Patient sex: F
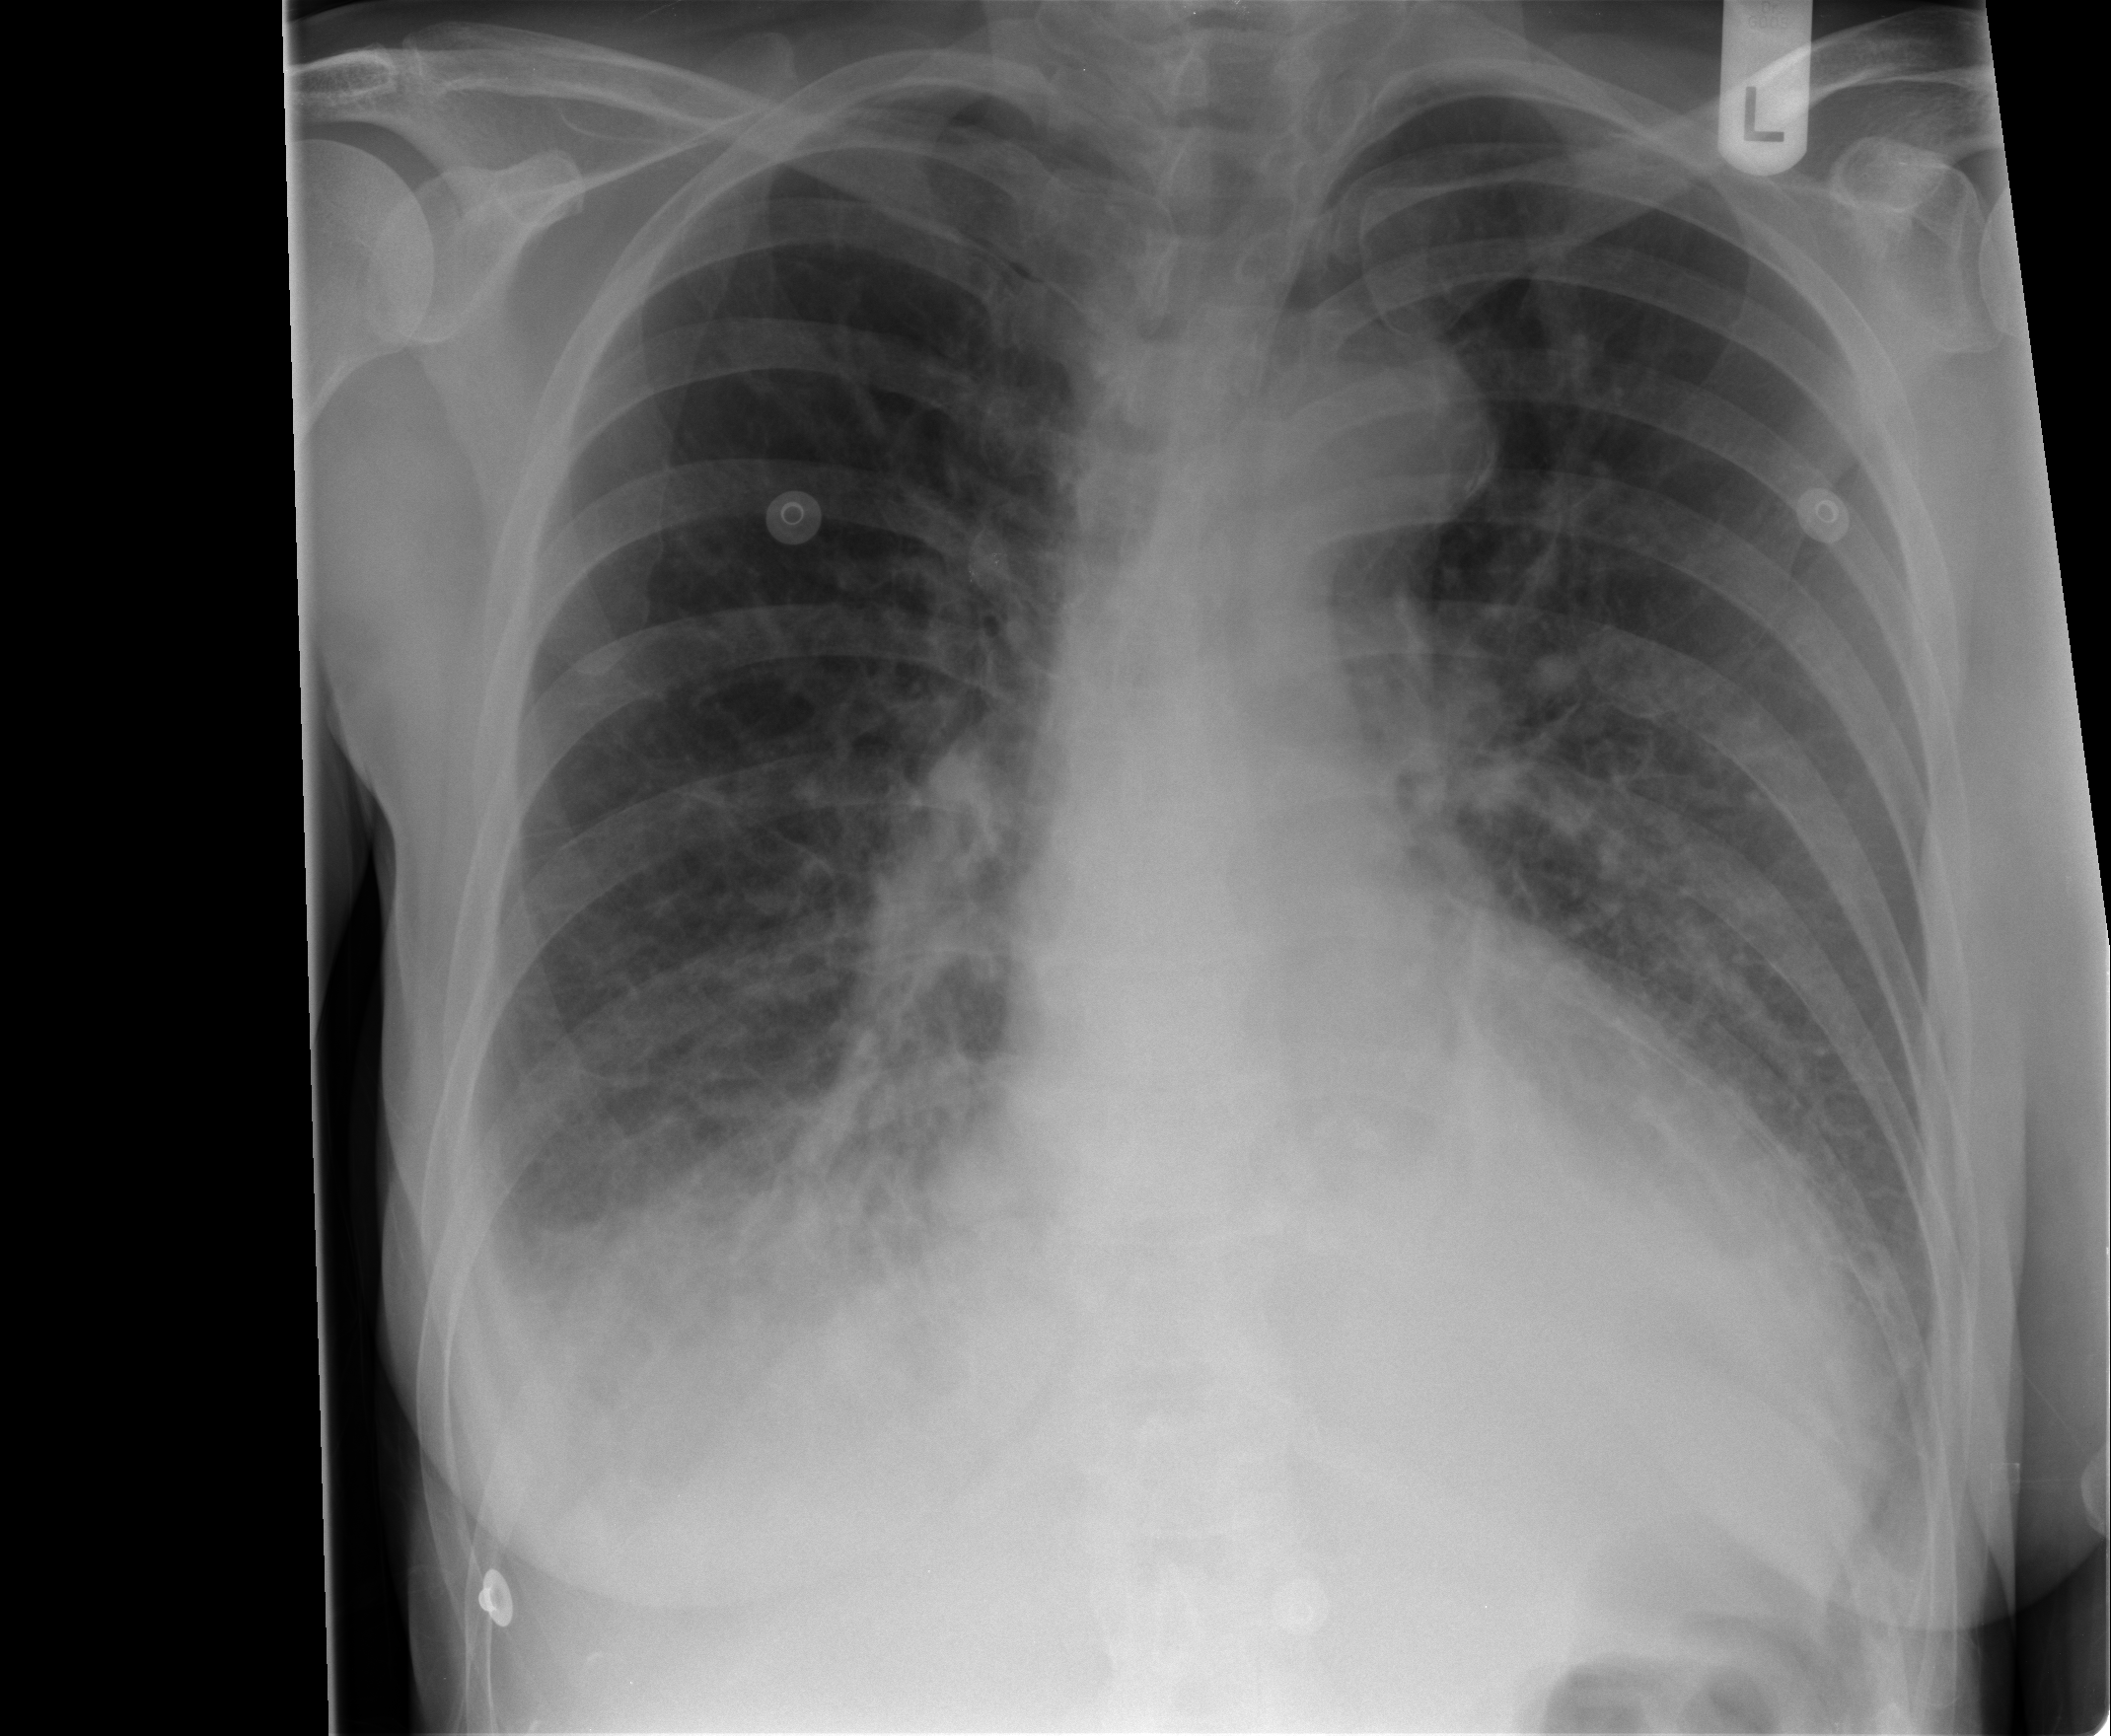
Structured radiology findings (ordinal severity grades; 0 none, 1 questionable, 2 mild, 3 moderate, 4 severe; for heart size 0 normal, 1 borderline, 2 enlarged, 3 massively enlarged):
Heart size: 2
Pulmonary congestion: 1
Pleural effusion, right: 2
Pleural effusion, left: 1
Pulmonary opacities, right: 0
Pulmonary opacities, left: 2
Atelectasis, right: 2
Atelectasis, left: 2